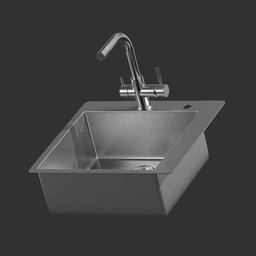
Label: appliances